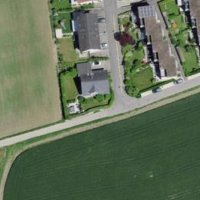
EUNIS habitat code: 25
Species observed at this site:
Lasiocampa quercus
Convolvulus arvensis